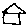
Label: house